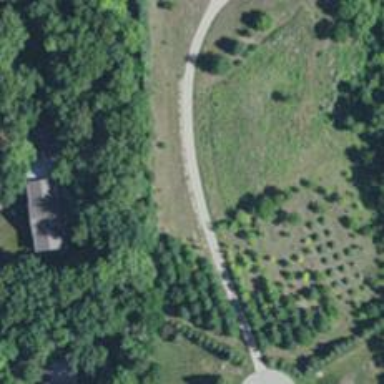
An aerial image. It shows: Driveway.